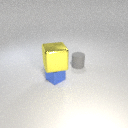
large yellow metal cube above small blue metal cube